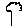
Label: tree